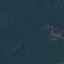
Land use / land cover class: Forest